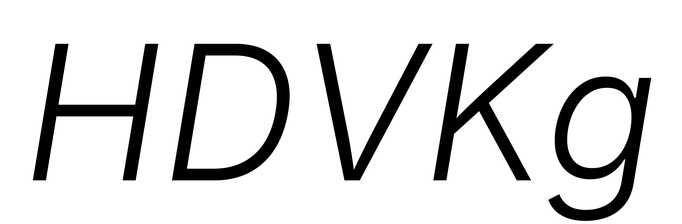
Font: Inter-Italic_Light_Italic